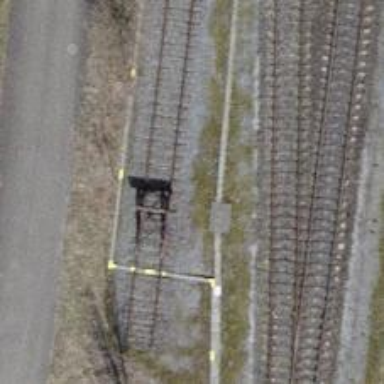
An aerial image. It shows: Buffer stop located in the track area of railway.